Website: macys
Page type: cart
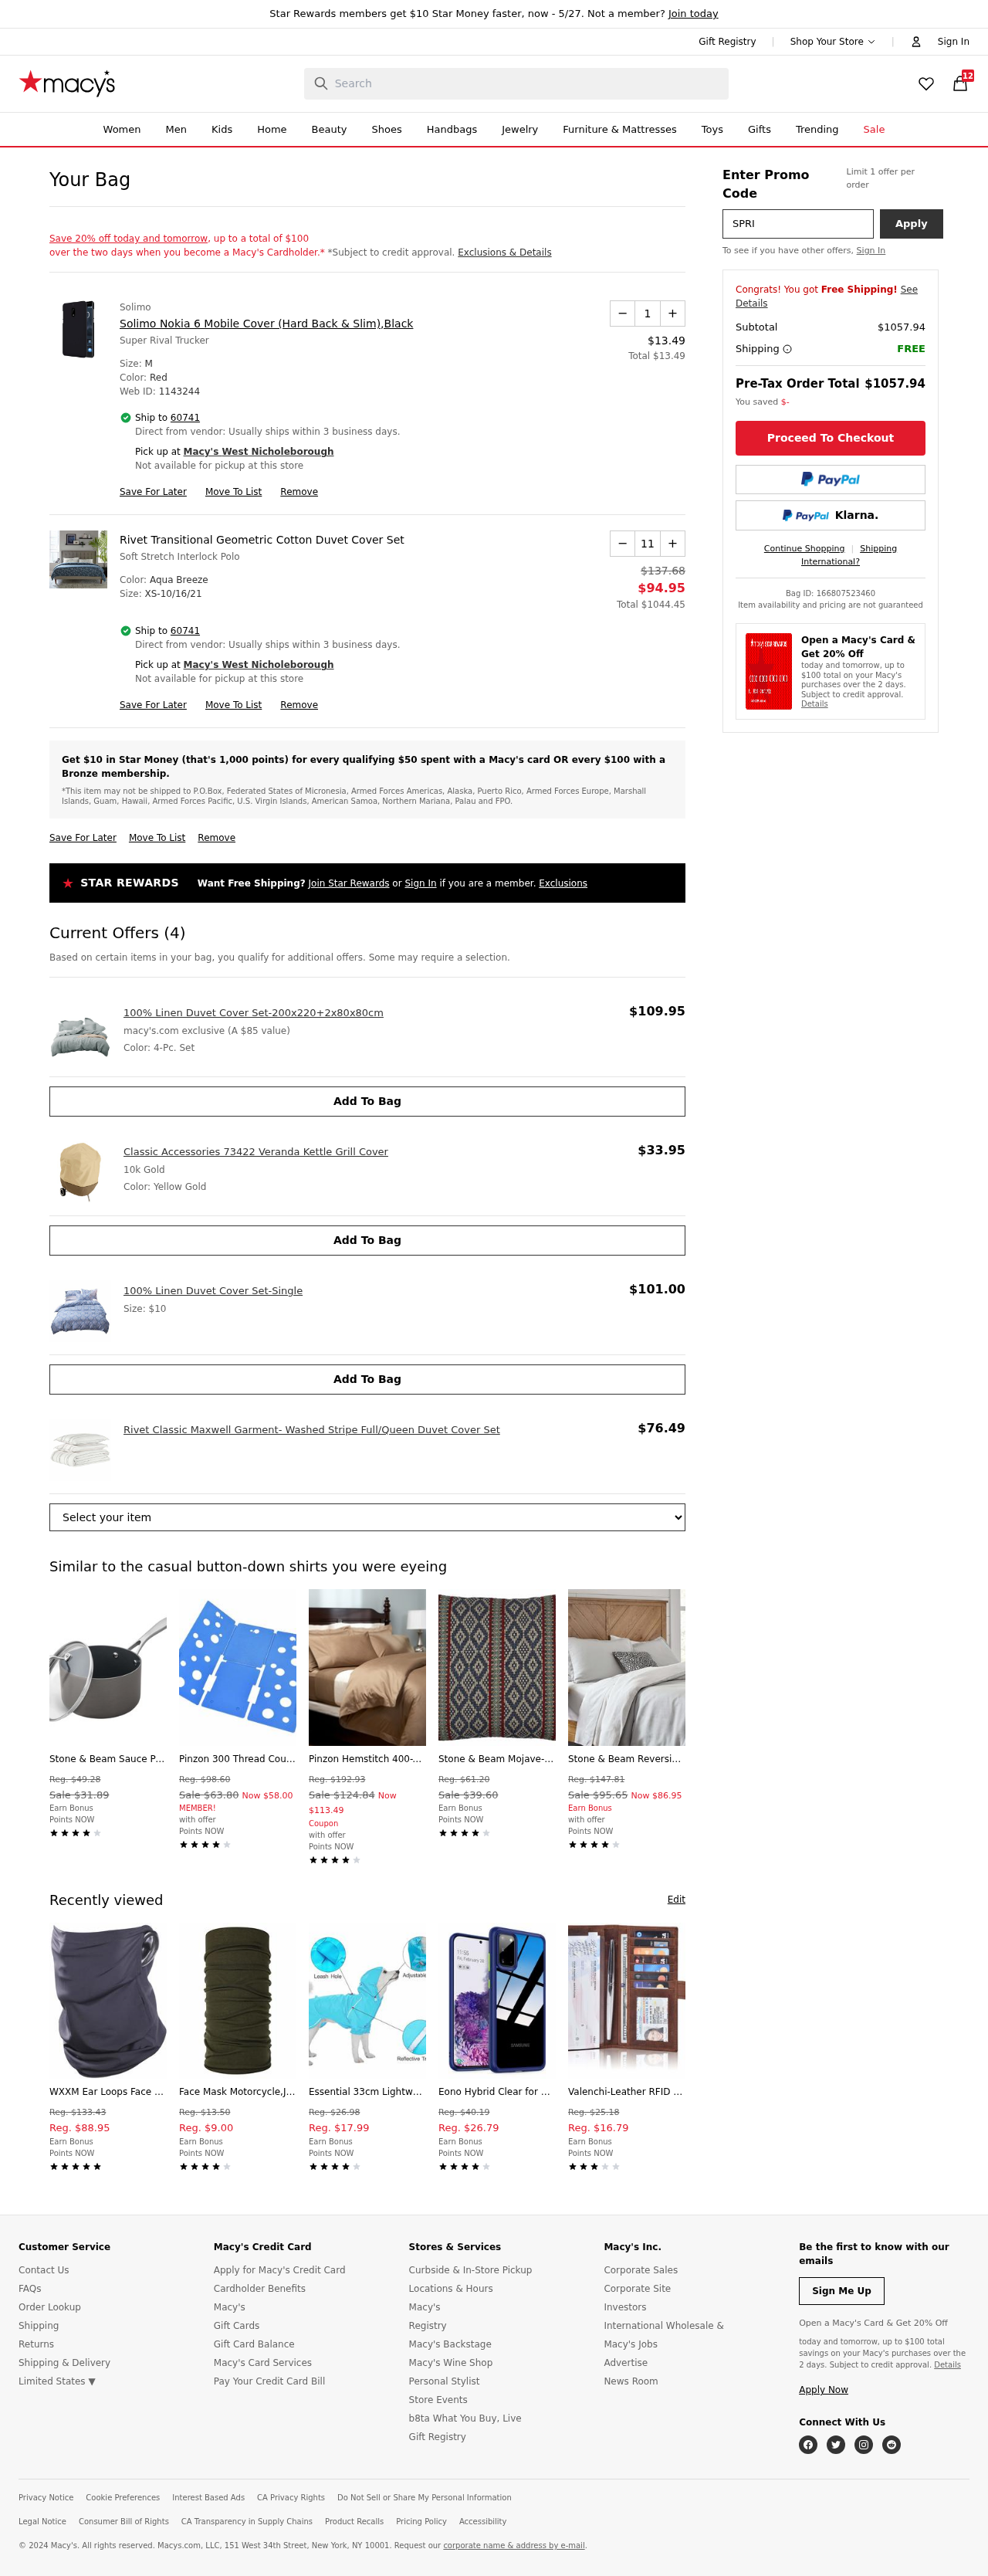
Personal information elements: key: PII_CITY
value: West Nicholeborough
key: PII_POSTCODE
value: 60741
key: PII_PROMO_CODE
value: SPRING47
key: PII_POSTCODE_FULL
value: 60741
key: PII_POSTCODE_NUMERIC
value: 60741
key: PII_CITY2
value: West Nicholeborough
Product elements: key: PRODUCT1_BRAND
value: Solimo
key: PRODUCT1_NAME
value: Solimo Nokia 6 Mobile Cover (Hard Back & Slim),Black
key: PRODUCT1_PRICE
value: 13.49
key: PRODUCT1_QUANTITY
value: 1
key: PRODUCT2_NAME
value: Rivet Transitional Geometric Cotton Duvet Cover Set
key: PRODUCT2_PRICE
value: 94.95
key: PRODUCT2_QUANTITY
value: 11
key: PRODUCT3_NAME
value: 100% Linen Duvet Cover Set-200x220+2x80x80cm
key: PRODUCT3_PRICE
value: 109.95
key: PRODUCT4_NAME
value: Classic Accessories 73422 Veranda Kettle Grill Cover
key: PRODUCT4_PRICE
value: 33.95
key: PRODUCT5_NAME
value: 100% Linen Duvet Cover Set-Single
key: PRODUCT5_PRICE
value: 101
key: PRODUCT6_NAME
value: Rivet Classic Maxwell Garment- Washed Stripe Full/Queen Duvet Cover Set
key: PRODUCT6_PRICE
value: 76.49
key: PRODUCT1_TOTAL
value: Total $13.49
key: PRODUCT2_ORIGINAL_PRICE
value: $137.68
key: PRODUCT2_TOTAL
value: Total $1044.45
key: PRODUCT7_NAME
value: Stone & Beam Sauce Pan With Lid, 2-Quart, Hard-Anodized Non-Stick Aluminum
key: PRODUCT7_ORIGINAL_PRICE
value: Reg. $49.28
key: PRODUCT7_SALE_PRICE
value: Sale $31.89
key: PRODUCT8_NAME
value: Pinzon 300 Thread Count Lattice Duvet Cover Set
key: PRODUCT8_ORIGINAL_PRICE
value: Reg. $98.60
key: PRODUCT8_SALE_PRICE
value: Sale $63.80
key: PRODUCT8_PRICE
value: Now $58.00
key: PRODUCT9_NAME
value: Pinzon Hemstitch 400-Thread-Count Egyptian Cotton Sateen Full/Queen Duvet Set, Chestnut
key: PRODUCT9_ORIGINAL_PRICE
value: Reg. $192.93
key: PRODUCT9_SALE_PRICE
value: Sale $124.84
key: PRODUCT9_PRICE
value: Now $113.49
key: PRODUCT10_NAME
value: Stone & Beam Mojave-Inspired Decorative Throw Pillow Cover and Insert
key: PRODUCT10_ORIGINAL_PRICE
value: Reg. $61.20
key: PRODUCT10_SALE_PRICE
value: Sale $39.60
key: PRODUCT11_NAME
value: Stone & Beam Reversible Marcana Linen Full/Queen Duvet Cover Set
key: PRODUCT11_ORIGINAL_PRICE
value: Reg. $147.81
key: PRODUCT11_SALE_PRICE
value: Sale $95.65
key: PRODUCT11_PRICE
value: Now $86.95
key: PRODUCT12_NAME
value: WXXM Ear Loops Face Cover Breathable Face Scarf Sun UV Protection Neck Gaiter 1 Piece Black
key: PRODUCT12_ORIGINAL_PRICE
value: Reg. $133.43
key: PRODUCT12_PRICE
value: Reg. $88.95
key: PRODUCT13_NAME
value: Face Mask Motorcycle,JSPA Cooling Seamless Lightweight Thin Moisture Wicking Neck Gaiter Summer Prot
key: PRODUCT13_ORIGINAL_PRICE
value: Reg. $13.50
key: PRODUCT13_PRICE
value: Reg. $9.00
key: PRODUCT14_NAME
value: Essential 33cm Lightweight Reflective Dog Raincoat with Hood & Harness Hole, Blue, Outdoor Rain Gear
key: PRODUCT14_ORIGINAL_PRICE
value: Reg. $26.98
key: PRODUCT14_PRICE
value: Reg. $17.99
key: PRODUCT15_NAME
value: Eono Hybrid Clear for Samsung Galaxy S20 Case, Transparent [Never-Yellow] Slim Samsung S20 Case Shoc
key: PRODUCT15_ORIGINAL_PRICE
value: Reg. $40.19
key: PRODUCT15_PRICE
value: Reg. $26.79
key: PRODUCT16_NAME
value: Valenchi-Leather RFID Checkbook Cover for Men and Women-Duplicate Checks RFID Card Standard Register
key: PRODUCT16_ORIGINAL_PRICE
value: Reg. $25.18
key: PRODUCT16_PRICE
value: Reg. $16.79
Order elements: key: ORDER_NUM_ITEMS
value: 12
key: ORDER_SUBTOTAL
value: $1057.94
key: ORDER_SUBTOTAL2
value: $1057.94
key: ORDER_ID
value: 166807523460
Search elements: key: HEADER_SEARCH
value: Search